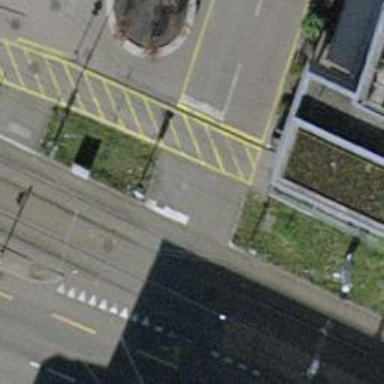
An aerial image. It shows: Asphalt sidewalk along the footway.